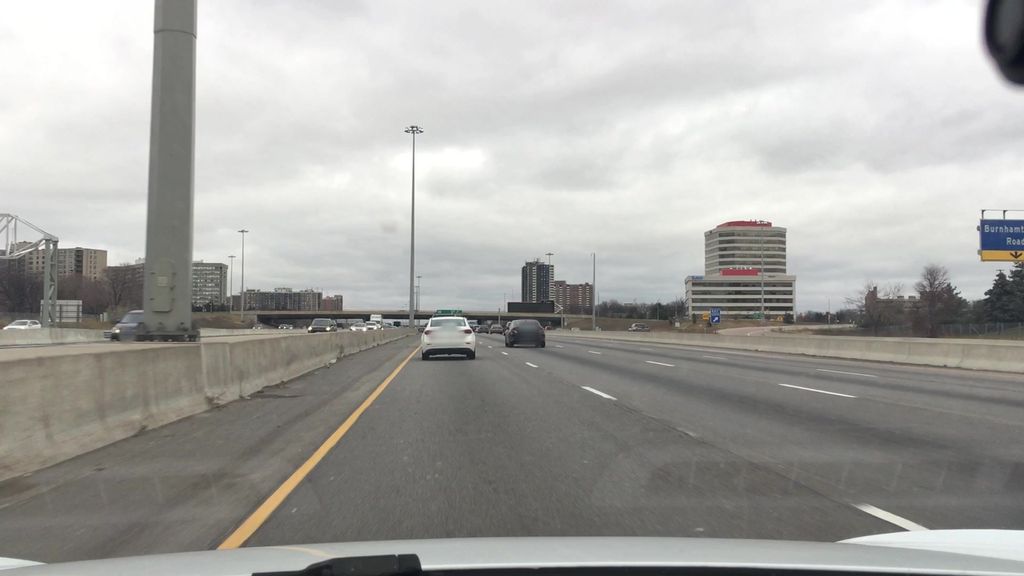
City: toronto